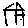
Label: house